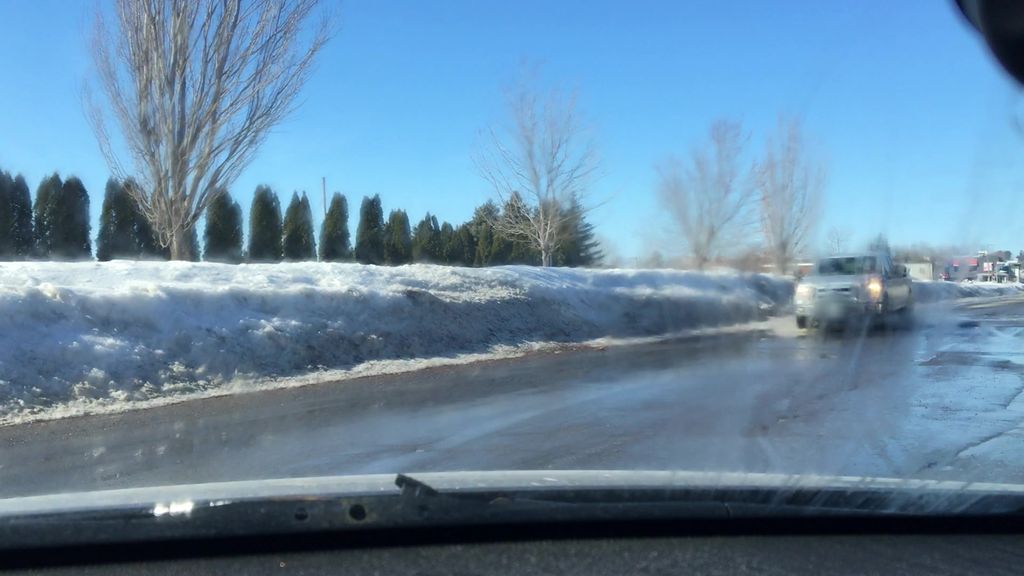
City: ottawa-gatineau